Question: I'm writing a simple HTTPS proxy program with Java for educational purposes. My program listens on a port (say ) for incoming HTTPS requests from a browser (say ), parses the request and forwards it to the desired destination (say <URL>.
Firefox's proxy settings are set to use my port for SSL connections ( '127.0.0.1 : 7443' ).
My code is short and simple:
'''
static // initializer
{
System.setProperty("javax.net.ssl.keyStore", "MyKeyStore");
System.setProperty("javax.net.ssl.keyStorePassword", "password");
}
SSLServerSocketFactory ssFactory = (SSLServerSocketFactory) SSLServerSocketFactory.getDefault();
try {
SSLServerSocket listener = (SSLServerSocket) ssFactory.createServerSocket(port, 64);
listener.setUseClientMode(false);
listener.setWantClientAuth(false);
listener.setNeedClientAuth(false);
SSLSocket connection = (SSLSocket) listener.accept();
browser.startHandshake(); /* <<== Exception throws at this line */
} catch (IOException ex) {
ex.printStackTrace(System.err);
}
'''
But I'm catching the following exception:
'''
javax.net.ssl.SSLException: Unrecognized SSL message, plaintext connection?
'''
The exception says that the connection could be plain-text, but only HTTPS connections from Firefox are set to use this port. I have logged what Firefox is sending to my application which is this:
'''
CONNECT www.comodo.com:443 HTTP/1.1
User-Agent: Mozilla/5.0 (X11; Ubuntu; Linux x86_64; rv:20.0) Gecko/20100101 Firefox/20.0
Proxy-Connection: keep-alive
Connection: keep-alive
Host: www.comodo.com
'''
Firefox is talking palin-text, and I think 'CONNECT' is a SOCKS command (I'm not sure though), where I haven't set anything in Firefox's SOCKS settings. Below is a screenshot of Firefox's proxy settings:

What am I missing here ?! What I need to do to make this work with Firefox or any other browser ?!
# ------------------------------------------------------------------------------
For those who think this is a duplicate of <URL> and that it has been answered in the other one I have to say: Yes, both questions have roots in a similar problem but the only answer in the cited question directs at using SSL Sockets which turned out to be misleading and resulted in this new question. So although they are aimed at a similar problem, this question shows a completely different and yet mislead path to go for solving the problem and so it could provide useful guidance for future persons facing such a problem.
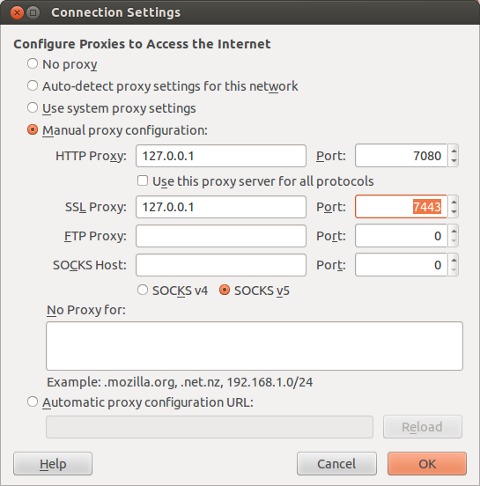
Answer: Get rid of all the SSL. Just process the incoming CONNECT command, make a plaintext connection to the upstream server, and then start copying bytes. The browser and the server will speak SSL but you don't need to at all.